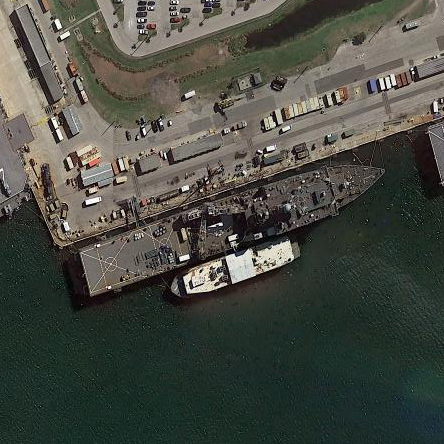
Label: combat